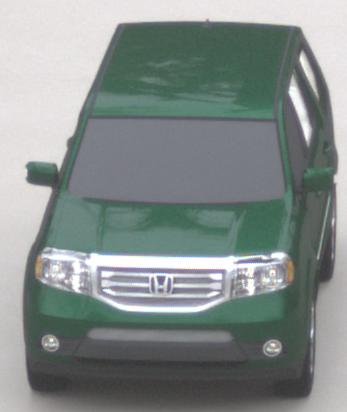
Make: Honda
Model: Pilot
Detailed model: Gen. 2 Facelift
Model produced from: 2012
Model produced until: 2015
Doors: 5
Color: green
Road condition: dry road
Daytime: midday
Contrast: low contrast